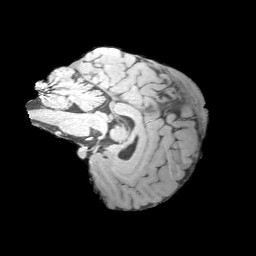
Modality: MP2RAGE
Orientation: sagittal